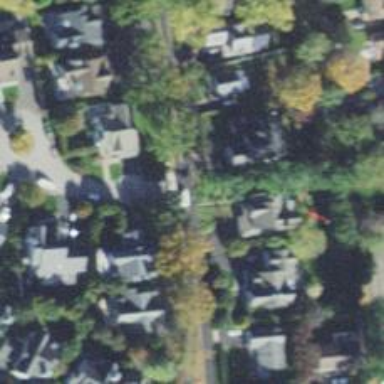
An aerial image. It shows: Residential road with asphalt surface. Sidewalk is present on the left side.